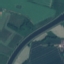
Land use / land cover class: River